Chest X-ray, AP view. Patient: 10 years old, sex M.
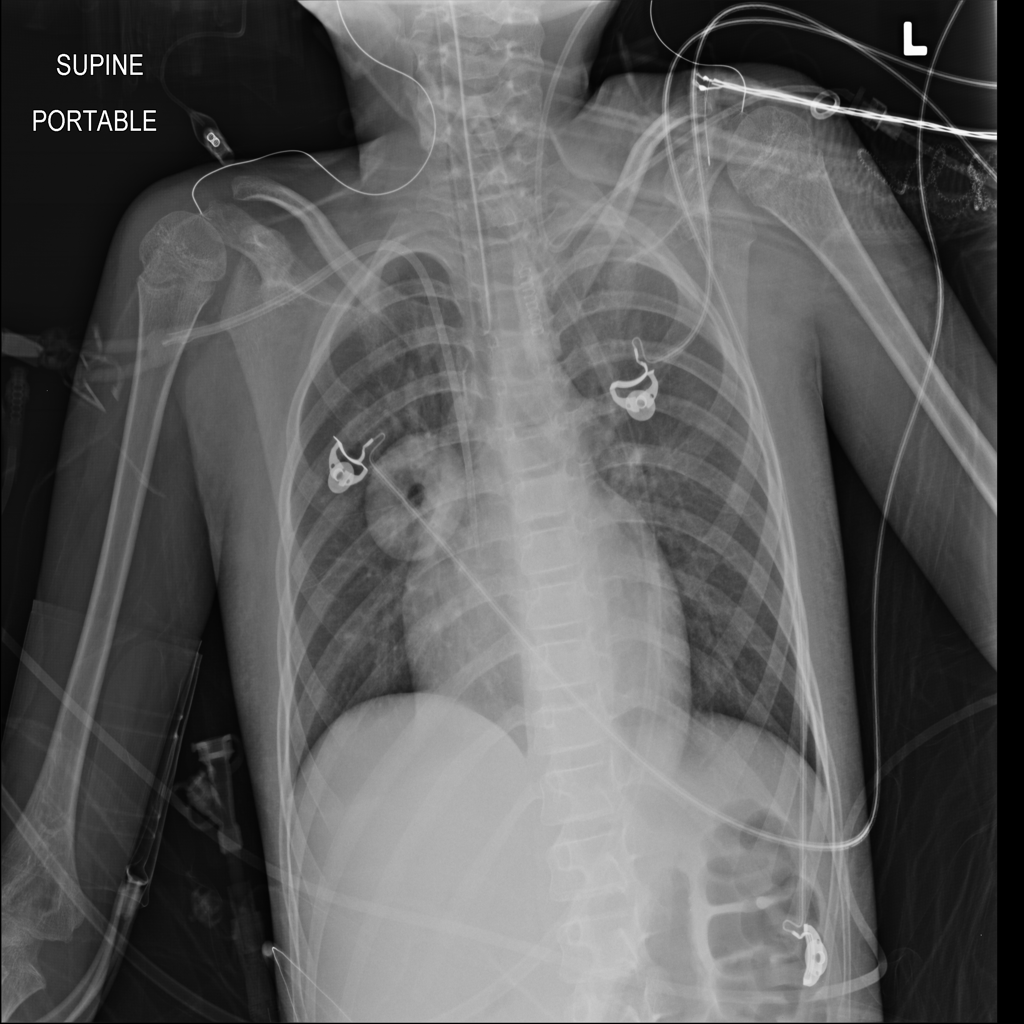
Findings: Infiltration